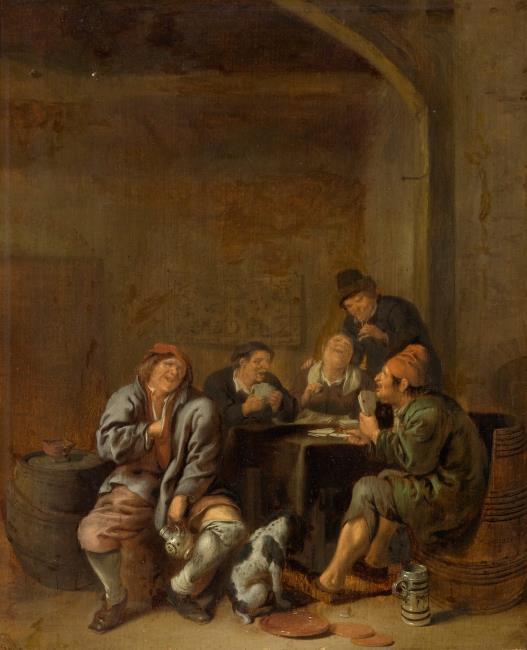
Title: Peasants playing cards in an interior
Artist: Jan Miense Molenaer
Earliest date: 1624
Latest date: 1668
Genre: painting
Iconography: Tobacco
Keywords: genre, interior view, company of peasants, playing card, card game (activity), smoking (activity), ewer (vessel), tankard, pipe, dog, fire pot, barrel (container), table, table carpet, plate (general, dish), stoneware, terracotta